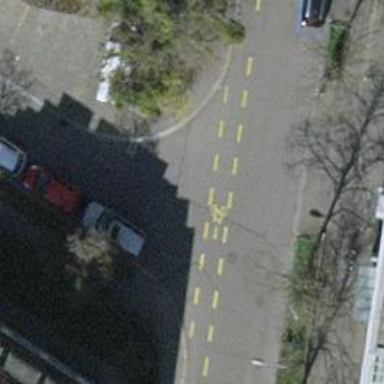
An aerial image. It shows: Residential road with asphalt surface. There is sidewalk on the left side.